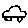
Label: car